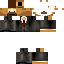
A male human skin with medium skin, wearing brown long hair dressed in a blue suit and brown pants, featuring a closed mouth.